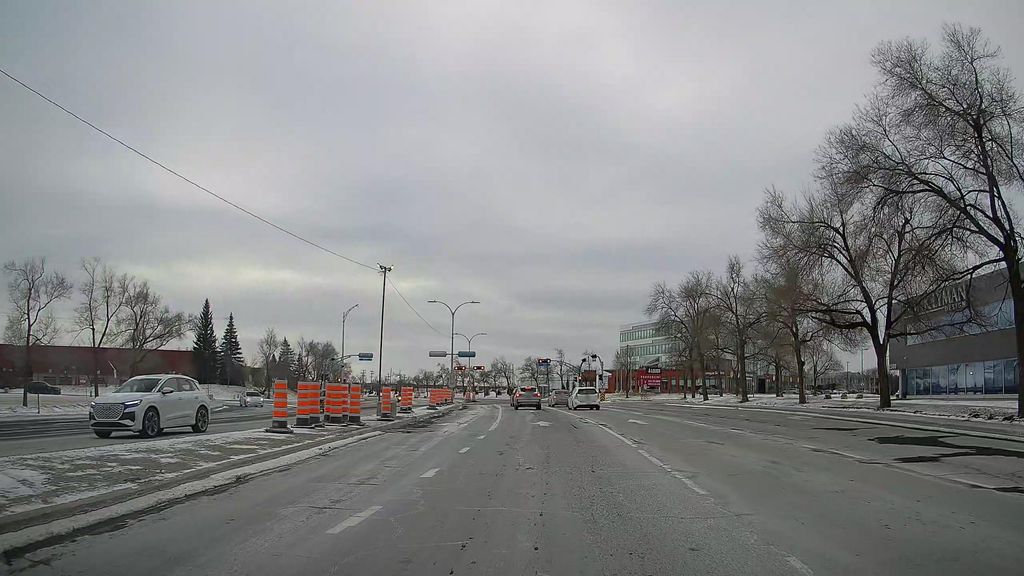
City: montreal